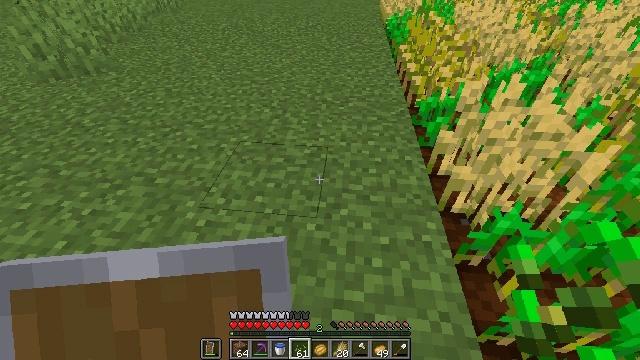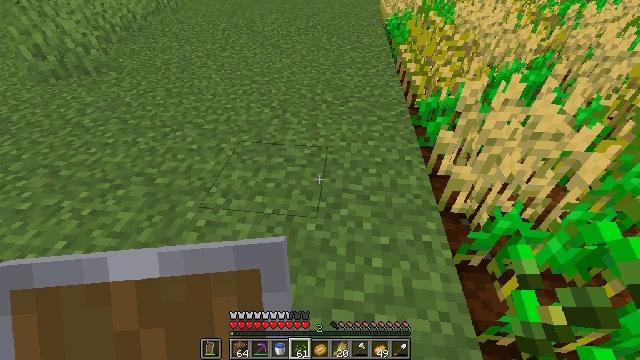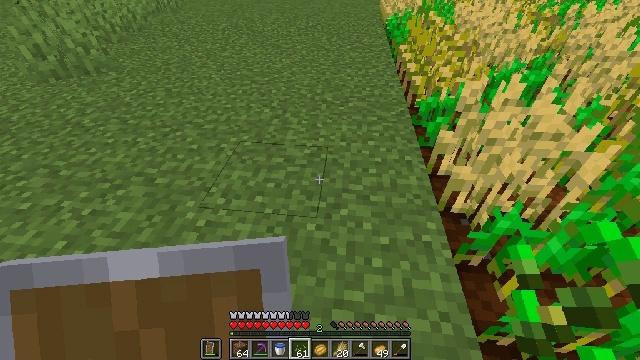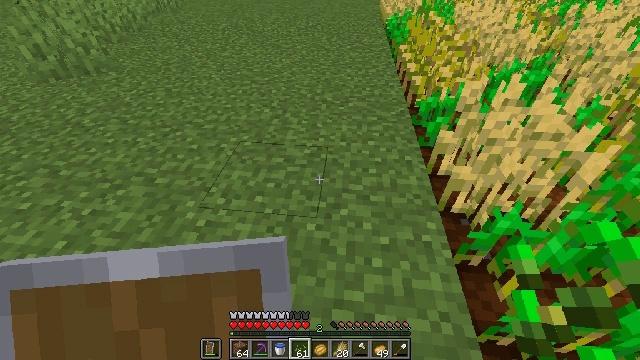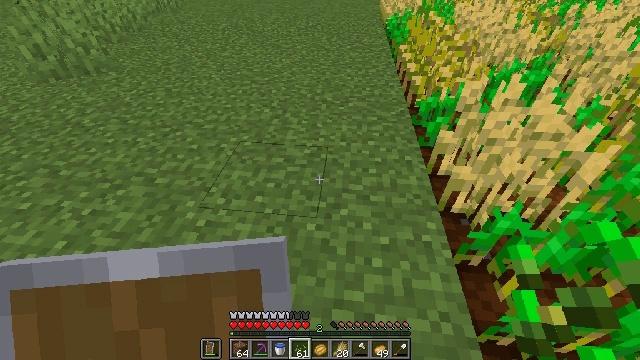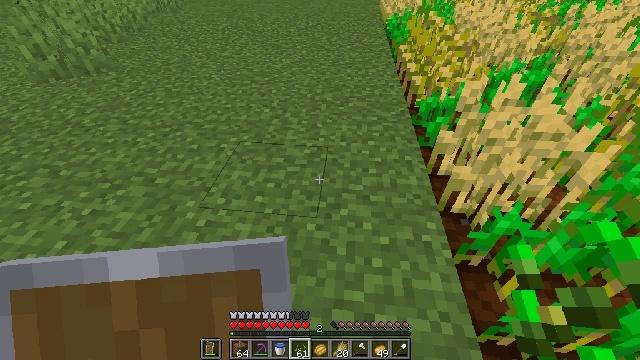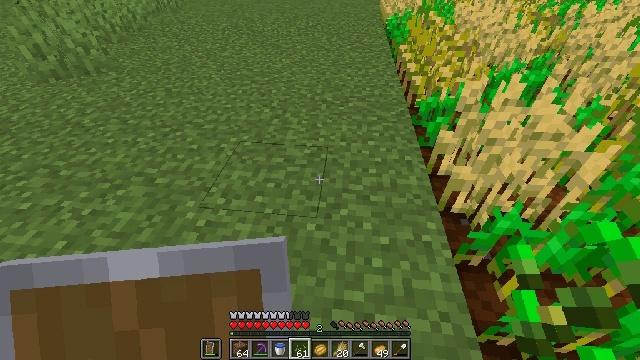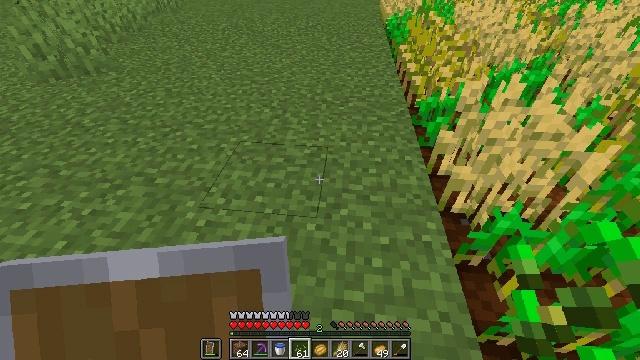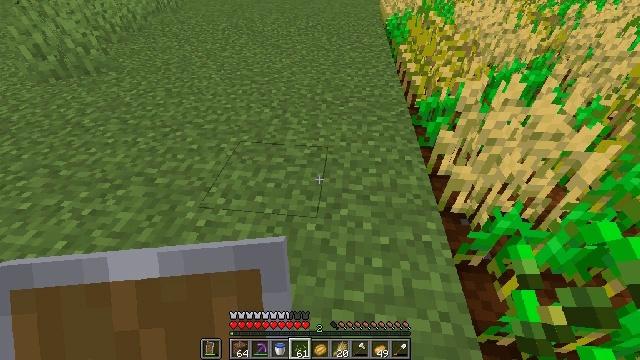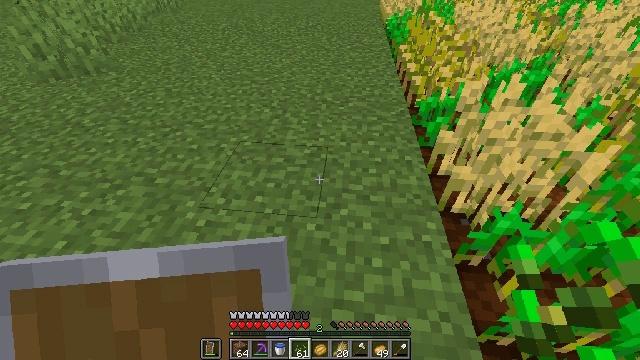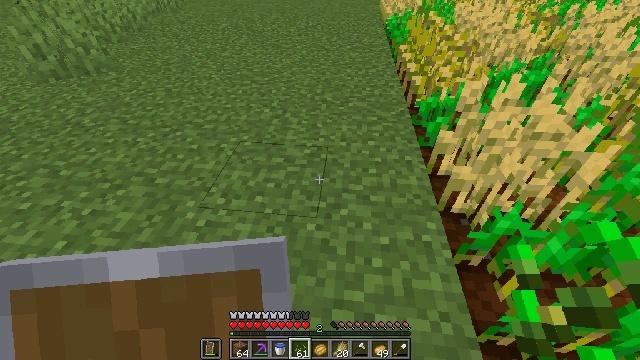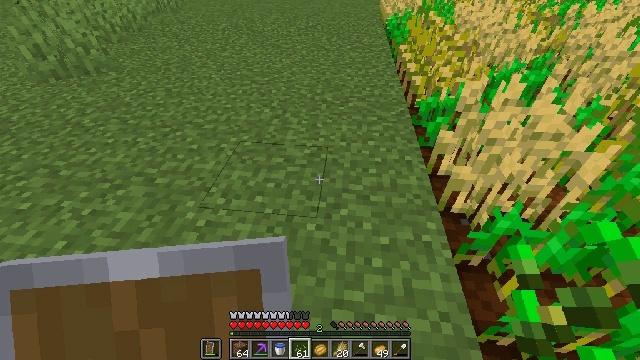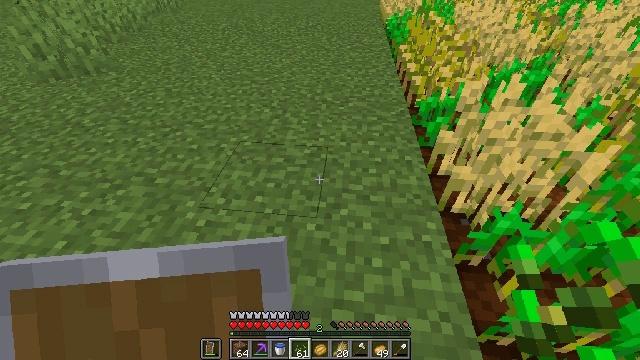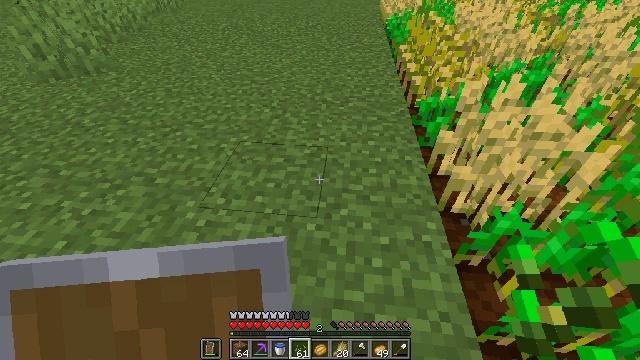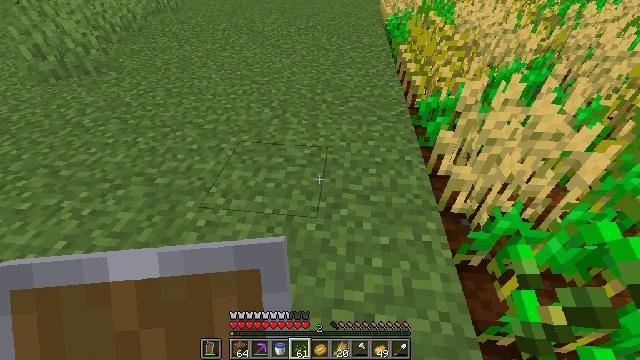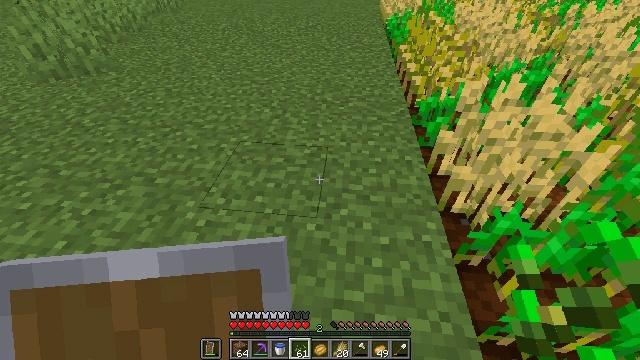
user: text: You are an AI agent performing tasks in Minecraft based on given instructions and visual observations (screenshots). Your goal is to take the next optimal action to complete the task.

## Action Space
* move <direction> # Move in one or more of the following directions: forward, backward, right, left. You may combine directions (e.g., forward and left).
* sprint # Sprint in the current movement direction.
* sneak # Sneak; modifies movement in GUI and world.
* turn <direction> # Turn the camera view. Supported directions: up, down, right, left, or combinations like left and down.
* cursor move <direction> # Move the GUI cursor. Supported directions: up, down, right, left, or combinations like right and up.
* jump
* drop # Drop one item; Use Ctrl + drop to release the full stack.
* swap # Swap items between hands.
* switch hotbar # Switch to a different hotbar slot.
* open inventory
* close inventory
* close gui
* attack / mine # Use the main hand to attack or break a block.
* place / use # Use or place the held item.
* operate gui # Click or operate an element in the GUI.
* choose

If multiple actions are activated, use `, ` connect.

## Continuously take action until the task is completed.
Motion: motion action
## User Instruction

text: Destroy the wheat to collect it.
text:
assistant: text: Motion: no_op
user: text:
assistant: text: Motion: no_op
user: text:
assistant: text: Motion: no_op
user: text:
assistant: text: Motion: no_op
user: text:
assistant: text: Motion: no_op
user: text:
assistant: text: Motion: no_op
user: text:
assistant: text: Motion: no_op
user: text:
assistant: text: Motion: no_op
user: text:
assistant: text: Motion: no_op
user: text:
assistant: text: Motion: no_op
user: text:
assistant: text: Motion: no_op
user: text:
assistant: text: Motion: no_op
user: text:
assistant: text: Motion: no_op
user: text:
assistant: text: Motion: no_op
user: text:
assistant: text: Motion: no_op
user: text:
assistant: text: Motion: no_op
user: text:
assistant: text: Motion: no_op
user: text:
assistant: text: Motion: no_op
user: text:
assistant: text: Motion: no_op
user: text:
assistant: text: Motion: no_op
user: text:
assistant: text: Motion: no_op
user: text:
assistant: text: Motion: no_op
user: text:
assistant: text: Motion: no_op
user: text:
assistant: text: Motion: no_op
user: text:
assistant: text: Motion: no_op
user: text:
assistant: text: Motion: no_op
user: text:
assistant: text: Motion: no_op
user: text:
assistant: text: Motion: no_op
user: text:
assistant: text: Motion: no_op
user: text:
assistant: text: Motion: no_op